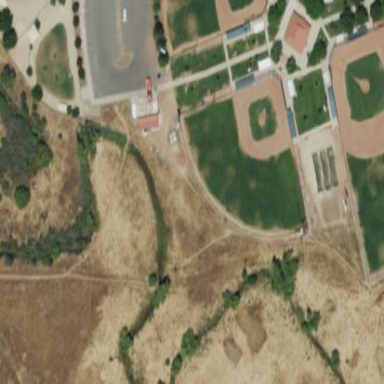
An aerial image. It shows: Baseball pitch for leisure and sports activities.